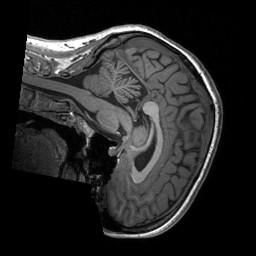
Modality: T1w
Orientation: sagittal
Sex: female
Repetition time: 1.95 s
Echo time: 0.026 s